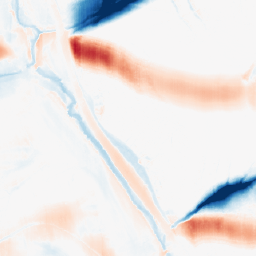
Category: morphological
Decomposition family: morphological_ellipse
Decomposition parameters: operation: average
width: 50
height: 10
Upsampling method: area
Upsampling parameters: scale: 2
Upsampling scale: 2